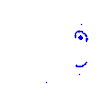
Particle: kaon